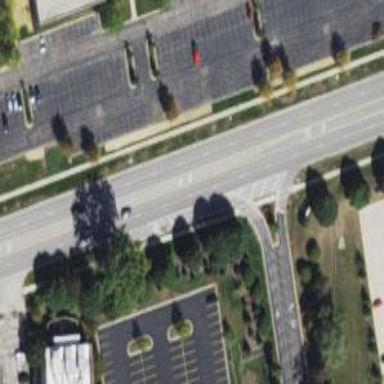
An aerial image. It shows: Primary highway with separate asphalt sidewalks.